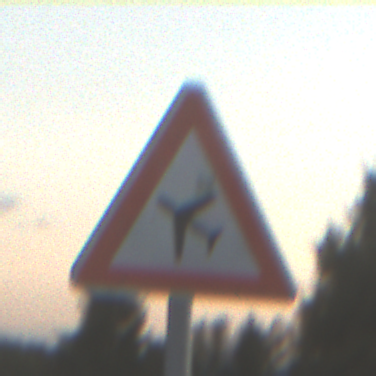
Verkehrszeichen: FlugbetriebRechts
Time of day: SunriseSunset
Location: Outdoor (Nature)
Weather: PartlyCloudy
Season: NotSpecified
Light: Natural